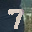
Label: 7